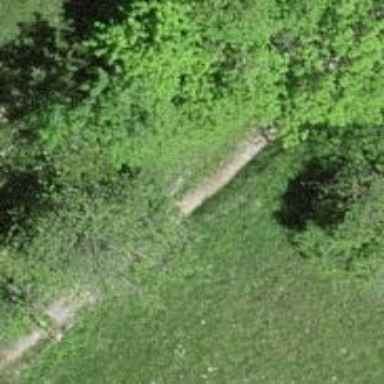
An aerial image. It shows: Path.